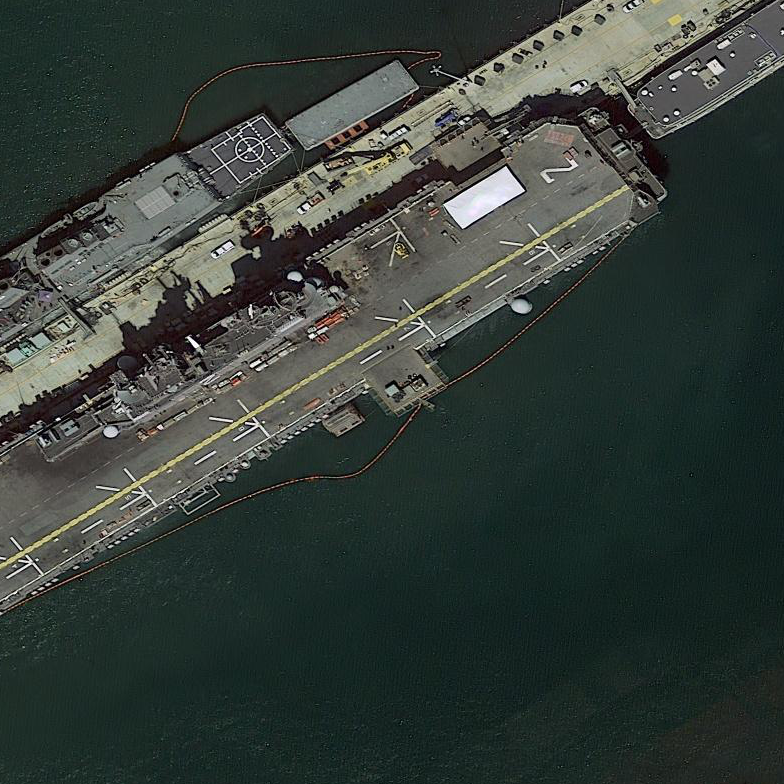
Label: Wasp-class_assault_ship